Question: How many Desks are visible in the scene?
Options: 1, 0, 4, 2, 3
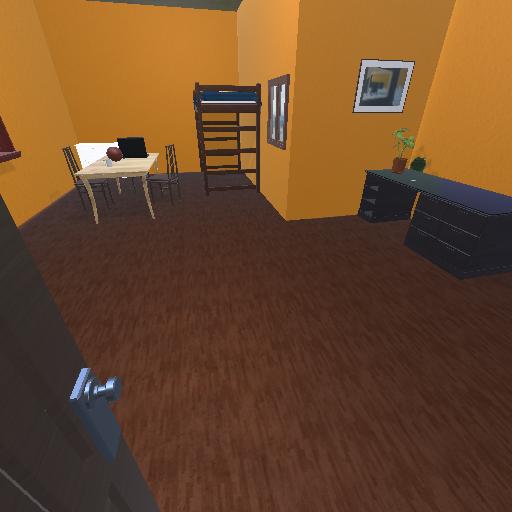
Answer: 1